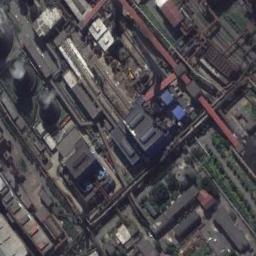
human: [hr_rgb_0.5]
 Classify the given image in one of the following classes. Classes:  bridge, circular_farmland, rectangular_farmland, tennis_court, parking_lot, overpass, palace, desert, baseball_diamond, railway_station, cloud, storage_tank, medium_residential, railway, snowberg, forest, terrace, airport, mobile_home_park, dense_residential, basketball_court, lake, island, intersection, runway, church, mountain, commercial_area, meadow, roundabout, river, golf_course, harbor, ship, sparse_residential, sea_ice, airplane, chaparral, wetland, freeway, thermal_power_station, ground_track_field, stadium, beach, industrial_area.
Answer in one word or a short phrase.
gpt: thermal_power_station